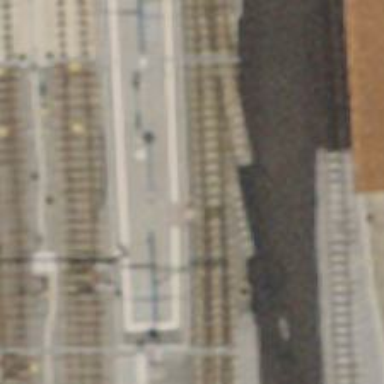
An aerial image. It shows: Platform edge at railway station.